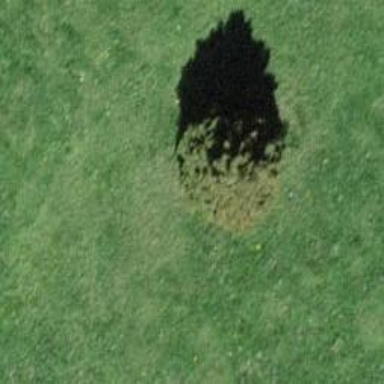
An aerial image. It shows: Needle-leaved tree in nature.